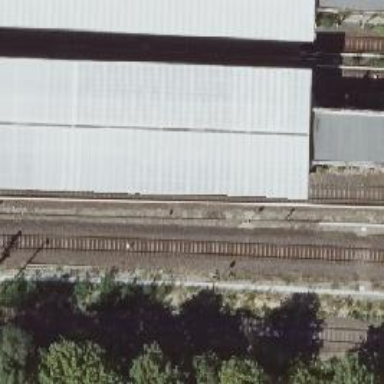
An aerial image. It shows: Railway milestone.